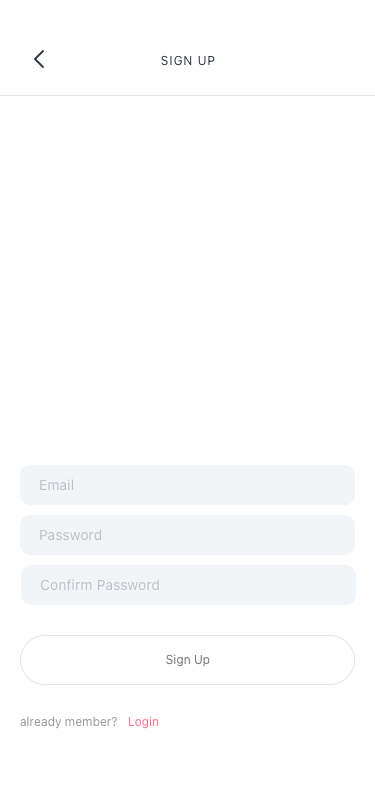
Text in this UI design:
already member?
Login
Sign Up